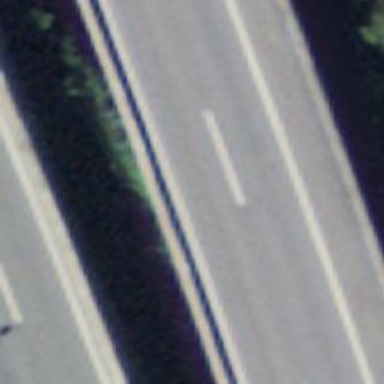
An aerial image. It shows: Viaduct bridge over motorway.